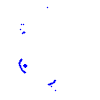
Particle: proton